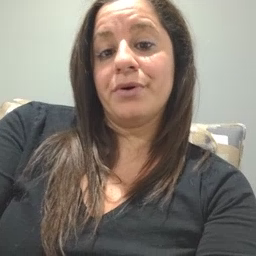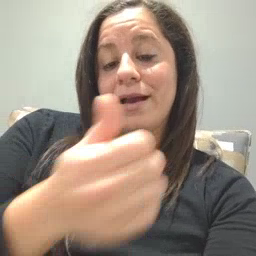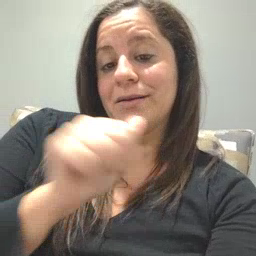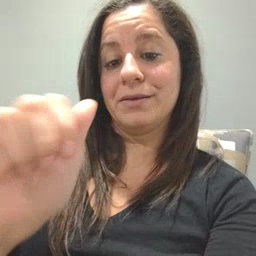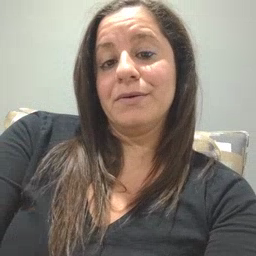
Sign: any